Question: How do I get all the username values from the image below and can convert them into 'TStringList', strings or 'TMemo'?

I tried the following code but it didn't work.
'''
with q3 do
var txResul:stringlist
begin
Close;
SQL.Clear;
SQL.Add('SELECT*FROM user');
Open;
Next;
end;
txtResult.Add(q1.FieldByName('username').AsString);
'''
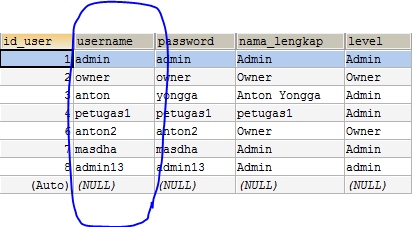
Answer: Assuming your screenshot is a dataset you call do something like this:
'''
procedure GetUserNames(DataSet : TDataSet; StringList : TStringList);
var
Field : TField;
begin
Field := DataSet.FieldByName('username');
StringList.BeginUpdate;
try
DataSet.DisableControls;
try
DataSet.First;
while not DataSet.Eof do begin
StringList.Add(Field.AsString);
DataSet.Next;
end;
finally
DataSet.EnableControls;
end;
finally
StringList.EndUpdate;
end;
end;
'''
You might use it like this
'''
procedure TForm1.GetUsers;
var
TL : StringList;
begin
TL := StringList.Create;
try
GetUserNames(MyTable, TL);
Memo1.Lines.Text := TL.Text;
finally
TL.Free;
end;
end;
'''
Btw, if you changed the second parameter of GetUserNames to a TStrings, as in 'GetUserNames(DataSet : TDataSet; Strings : TStrings)' you could pass Memo1.Lines to it directly.